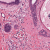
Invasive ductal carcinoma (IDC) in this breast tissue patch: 1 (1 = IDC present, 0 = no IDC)